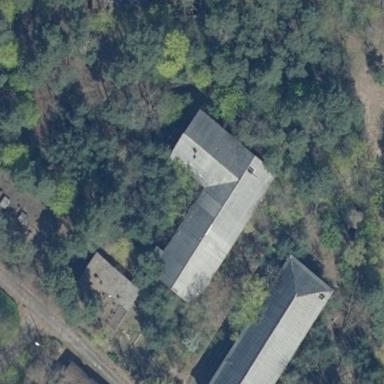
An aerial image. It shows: Building.